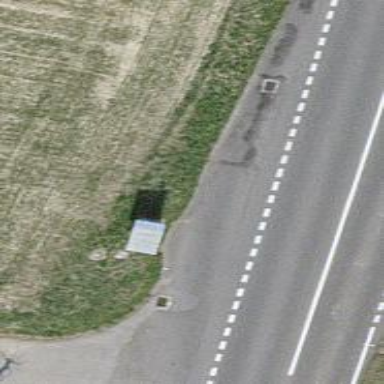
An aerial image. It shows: Bus stop with shelter. It is platform for public transport.